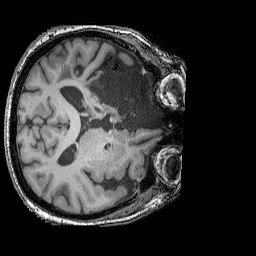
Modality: T1w
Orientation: axial
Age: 64
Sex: male
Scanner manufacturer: siemens
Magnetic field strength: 3 T
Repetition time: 2.25 s
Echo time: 0.00411 s